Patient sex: M
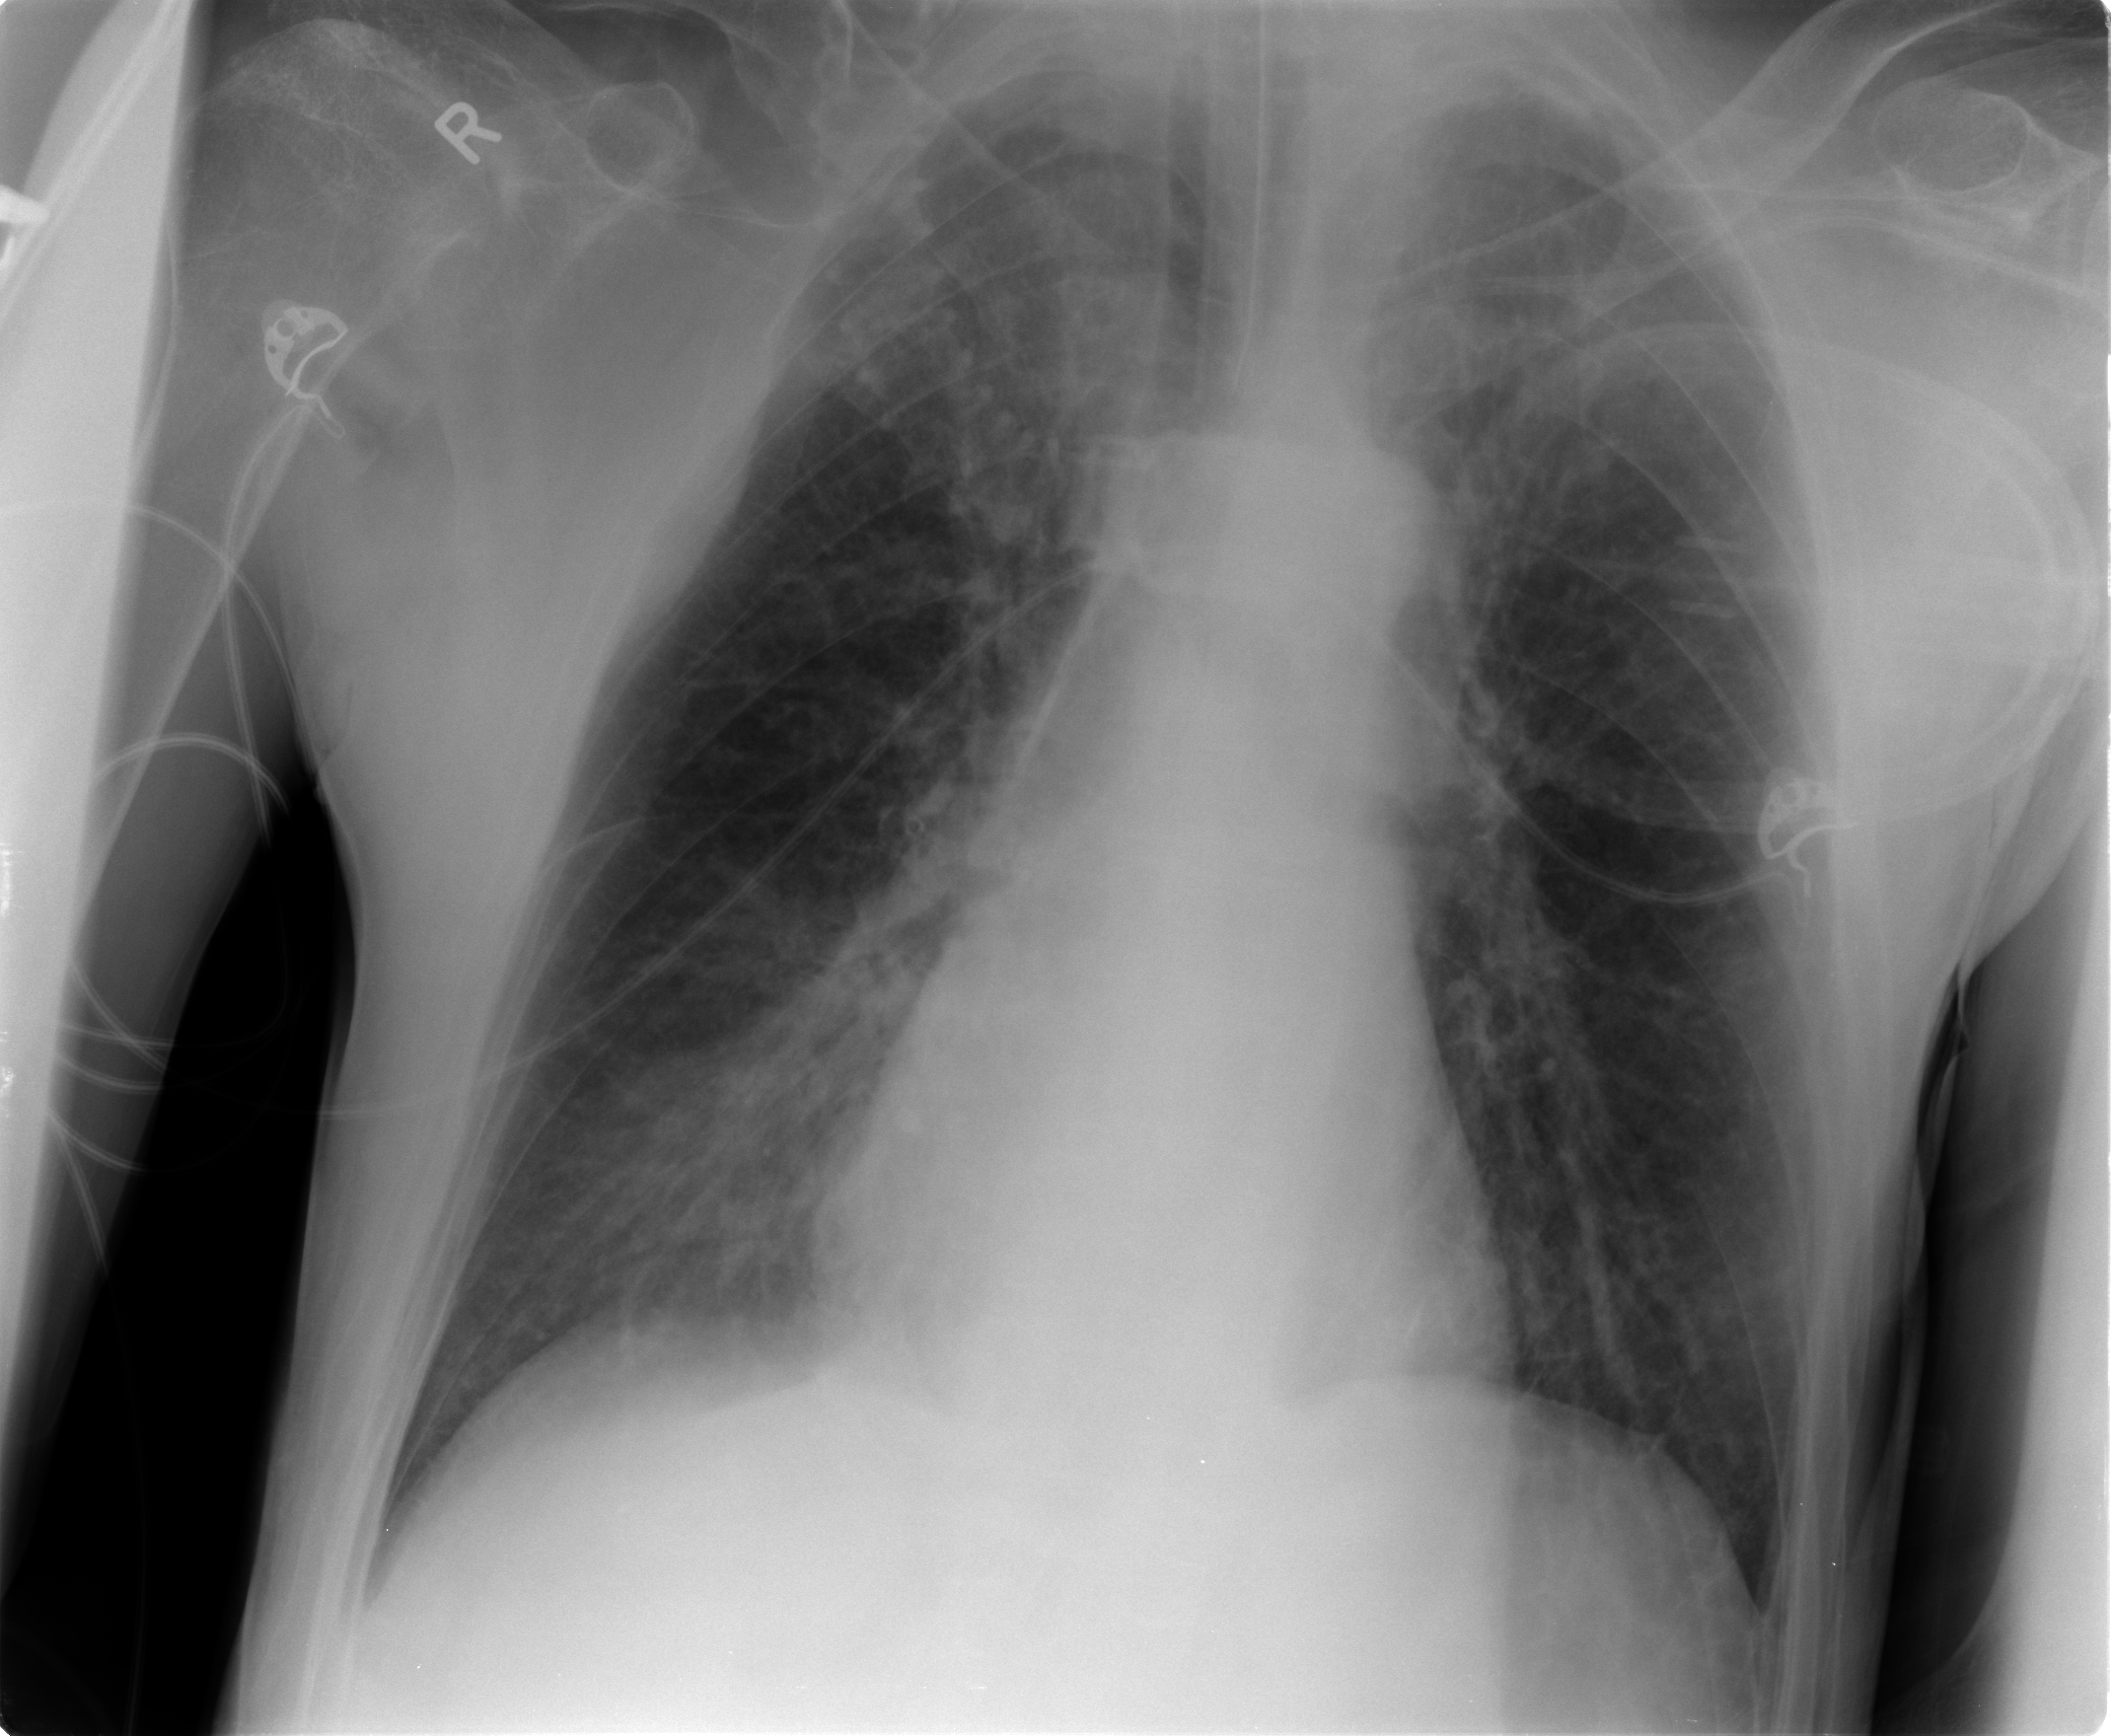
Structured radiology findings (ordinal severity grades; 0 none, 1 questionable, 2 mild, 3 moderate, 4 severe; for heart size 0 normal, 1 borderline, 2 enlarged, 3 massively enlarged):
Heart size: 0
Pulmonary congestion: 2
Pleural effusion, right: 0
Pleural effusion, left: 0
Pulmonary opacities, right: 2
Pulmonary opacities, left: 2
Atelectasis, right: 2
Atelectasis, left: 2